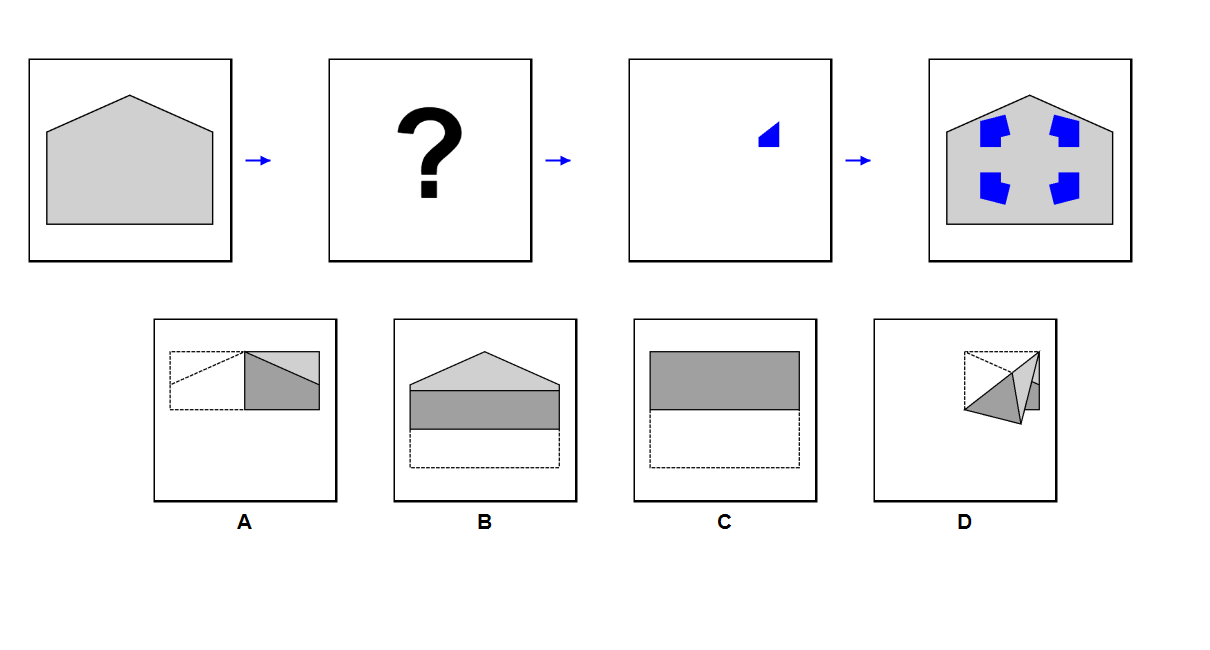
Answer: B